Question: I want 'Foo' to have an optional 'Bar' and 'Bar' to have an optional 'Foo'.
I seemed to manage to get it working but I had an extra column being created on only one of the tables, e.g. it made 'InvitationId' and then also 'Invitation_Id' in SQL on only one of the tables, even though both entities are setup the same way, but in reverse.

So I wanted to make a smaller repro so I could ask the question on SO, but in the process, and although I have just copied the original entities, removed some properties, I now have a different error, which is worryingly non-deterministic.
Ok, code.
'''
[Table("Foo")]
public partial class Foo
{
[Key]
public Guid Id { get; set; }
[Required]
[StringLength(128)]
public string Name { get; set; }
// Referential
[ForeignKey("Bar")]
public Guid? BarId { get; set; }
public virtual Bar Bar { get; set; }
}
[Table("Bar")]
public partial class Bar
{
[Key]
public Guid Id { get; set; }
[Required]
[StringLength(128)]
public string Name { get; set; }
// Referential
[ForeignKey("Foo")]
public Guid? FooId { get; set; }
public virtual Foo Foo { get; set; }
}
'''
And in 'OnModelCreating'
'''
modelBuilder.Entity<Foo>()
.HasOptional<Bar>(foo => foo.Bar)
.WithOptionalPrincipal(bar => bar.Foo);
'''
The error is:
> The navigation property 'Foo' declared on type 'Product.Data.Entities.Bar' has been configured with conflicting foreign keys.
The original entities still exist in the project and are setup in exactly the same way except they have more properties, but they get created without error, except one has the extraneous FK column.
So there's a number of issues:
- Why did I get the extra 'Invitation_Id' column when it already has 'InvitationId'?- Why can I not reproduce it?- Why does the error now appear? And if I solve that, is it going to help me with my original entities if they don't have the same issue.- What's the proper way of achieving my objective in my opening sentence above?
Meanwhile, I'm going to begin building 'Foo' and 'Bar' back into 'Invitation' and 'Expectation' bit by bit until it goes funny.
So I ended up with EXACT copies of the original entities in all but name. These copies caused the FK conflict error above, but the originals do not!!
I then removed the originals and renamed the copies to their original names, changing none of the properties or attributes, and the error went away and I was back to the original issue of the extraneous FK column!
Bonkers.
Luke
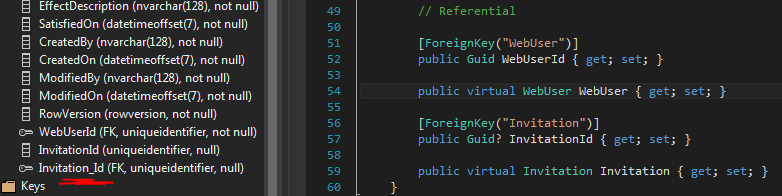
Answer: As I mentioned in my comment, because there is two relationships and it's possible to have a navigation property for each side of the relationship I think EF is having trouble distinguishing which navigation prop is part of which relationship.
I would suggest defining both relationships explicitly in your 'OnModelCreating'
'''
modelBuilder.Entity<Foo>().HasOptional(f => f.Bar)
.WithMany()
.HasForeignKey(f => f.BarId);
modelBuilder.Entity<Bar>().HasOptional(b => b.Foo)
.WithMany()
.HasForeignKey(b => b.FooId);
'''